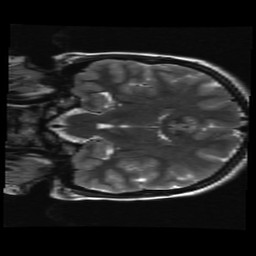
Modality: T2w
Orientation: coronal
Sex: female
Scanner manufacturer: ge
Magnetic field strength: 3 T
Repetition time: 5 s
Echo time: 0.1012 s